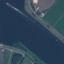
Land use / land cover class: River